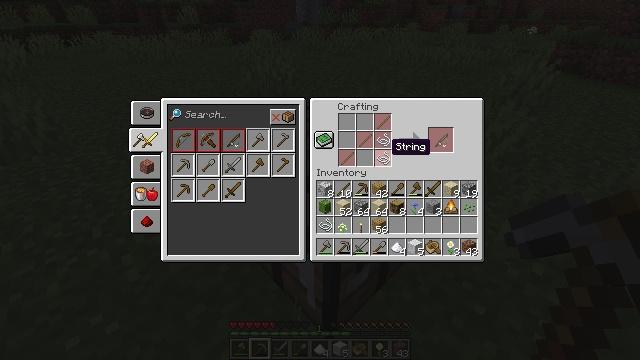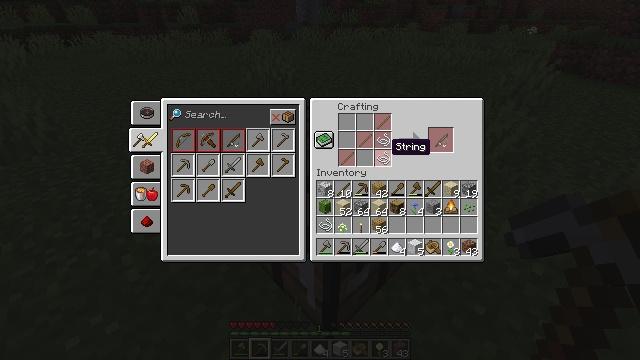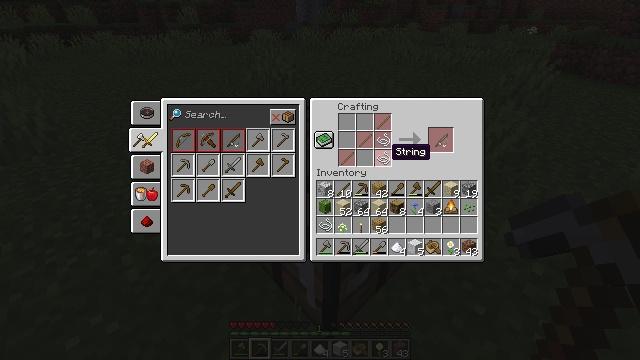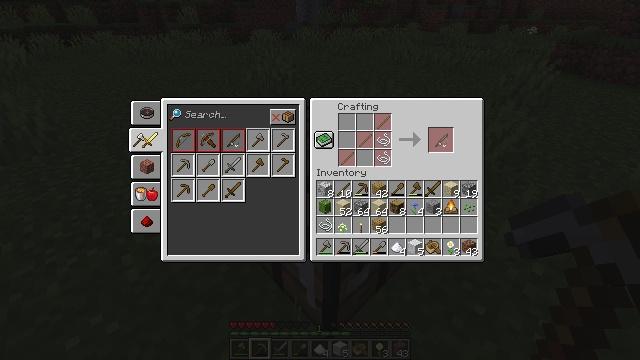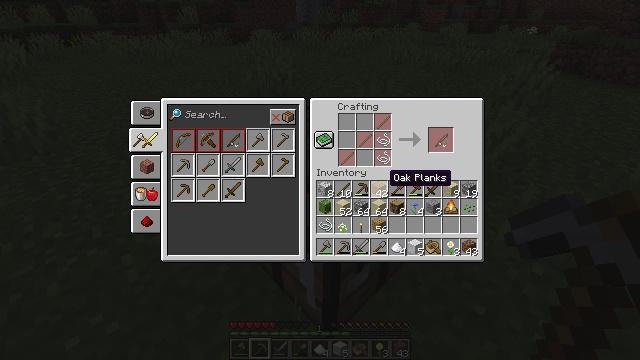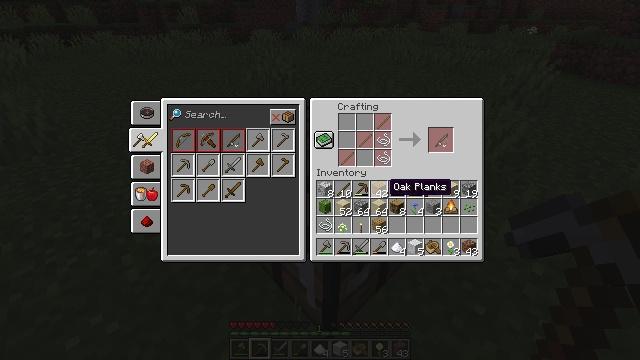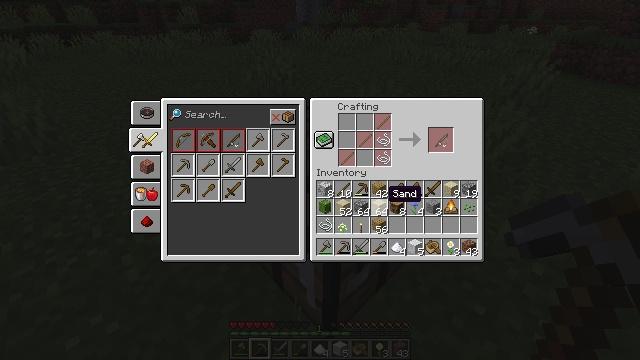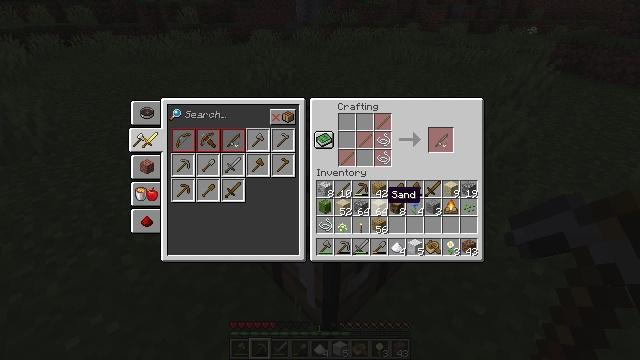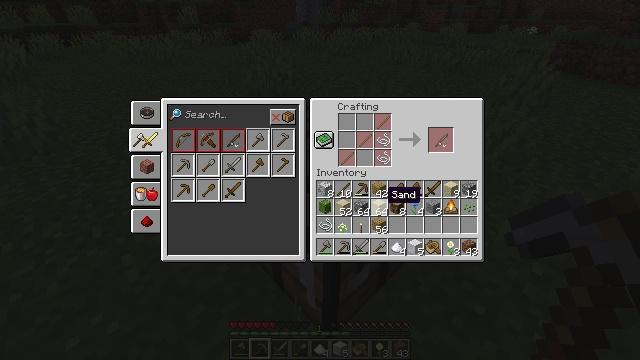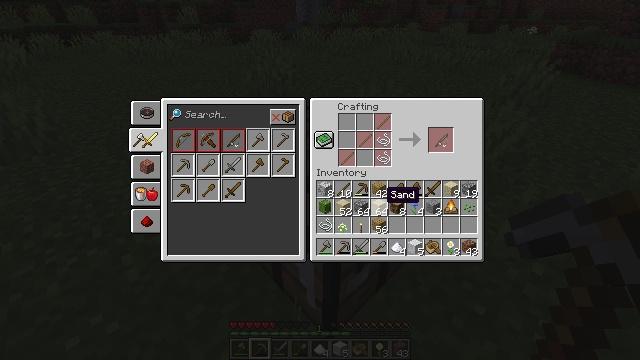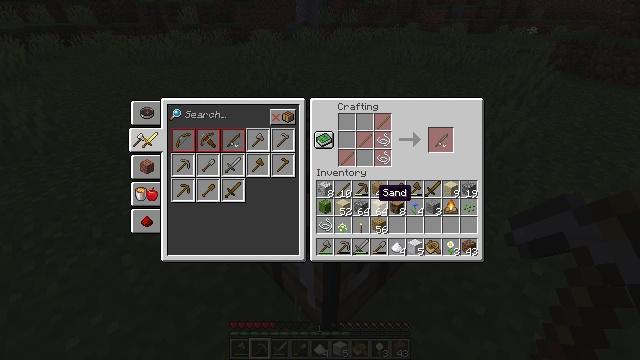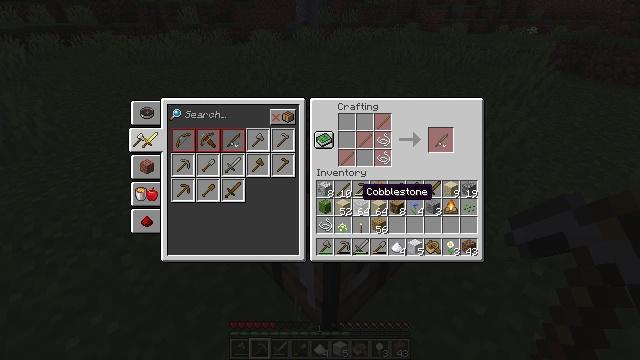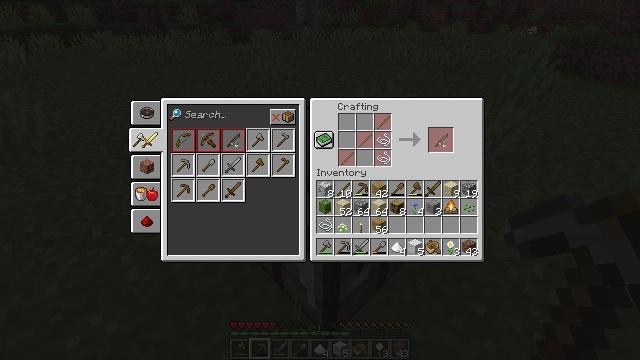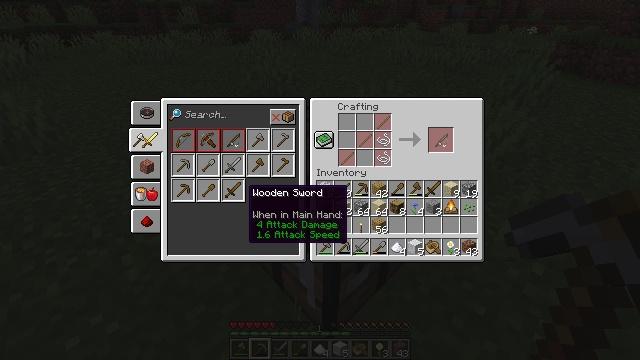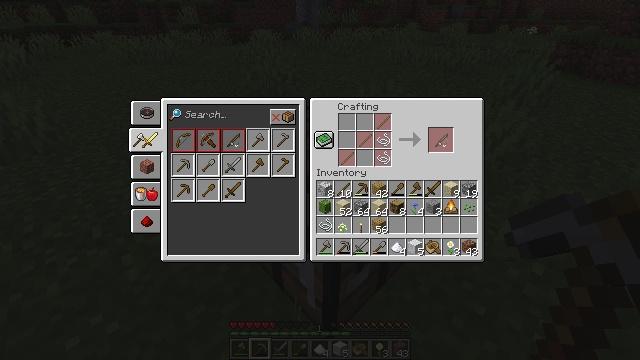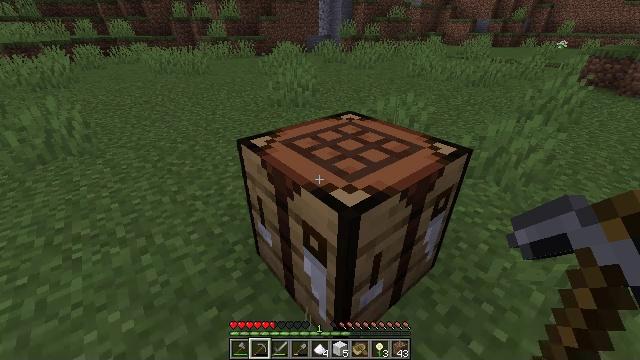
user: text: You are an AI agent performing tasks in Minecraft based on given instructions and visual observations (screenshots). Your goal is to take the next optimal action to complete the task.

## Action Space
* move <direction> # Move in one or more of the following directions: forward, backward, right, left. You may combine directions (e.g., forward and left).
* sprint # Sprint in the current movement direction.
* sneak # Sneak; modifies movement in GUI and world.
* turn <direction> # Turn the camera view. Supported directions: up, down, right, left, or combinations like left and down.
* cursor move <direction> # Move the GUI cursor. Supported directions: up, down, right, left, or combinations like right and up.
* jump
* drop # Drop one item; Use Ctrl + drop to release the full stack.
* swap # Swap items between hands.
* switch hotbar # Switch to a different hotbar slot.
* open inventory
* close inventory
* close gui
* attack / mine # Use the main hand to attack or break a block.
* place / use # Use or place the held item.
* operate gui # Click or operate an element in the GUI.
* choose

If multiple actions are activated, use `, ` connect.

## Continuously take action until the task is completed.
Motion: motion action
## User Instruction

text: Harvest tall grass for seeds.
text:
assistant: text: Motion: no_op
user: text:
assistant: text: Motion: no_op
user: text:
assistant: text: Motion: cursor move down
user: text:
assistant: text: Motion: cursor move down
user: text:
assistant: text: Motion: cursor move down
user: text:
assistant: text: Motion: cursor move down
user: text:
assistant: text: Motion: no_op
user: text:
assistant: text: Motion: no_op
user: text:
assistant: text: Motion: no_op
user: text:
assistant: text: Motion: cursor move left
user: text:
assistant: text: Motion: cursor move left
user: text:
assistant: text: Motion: cursor move left
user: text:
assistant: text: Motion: cursor move left
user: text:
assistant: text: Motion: cursor move left and up
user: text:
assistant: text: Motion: cursor move left and up
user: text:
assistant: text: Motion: close gui
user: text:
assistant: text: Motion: turn left and up
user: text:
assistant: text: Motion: turn left and up
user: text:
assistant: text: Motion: turn left and up
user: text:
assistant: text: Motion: turn up
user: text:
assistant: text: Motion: no_op
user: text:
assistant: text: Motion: move forward, turn right and up
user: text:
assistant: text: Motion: move forward, turn right and up
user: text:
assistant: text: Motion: move forward, turn right
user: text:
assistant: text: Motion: move forward, turn right and down
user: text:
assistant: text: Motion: move forward, turn right and down
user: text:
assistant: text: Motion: move forward, turn right
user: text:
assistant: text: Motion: move forward and move left
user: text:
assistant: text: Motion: move forward and move left
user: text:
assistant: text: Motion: move forward and move left